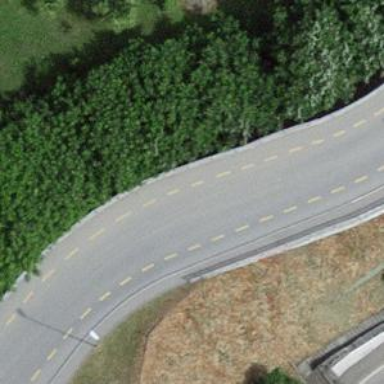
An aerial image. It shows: Asphalt residential road with designated cycle lane.